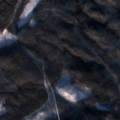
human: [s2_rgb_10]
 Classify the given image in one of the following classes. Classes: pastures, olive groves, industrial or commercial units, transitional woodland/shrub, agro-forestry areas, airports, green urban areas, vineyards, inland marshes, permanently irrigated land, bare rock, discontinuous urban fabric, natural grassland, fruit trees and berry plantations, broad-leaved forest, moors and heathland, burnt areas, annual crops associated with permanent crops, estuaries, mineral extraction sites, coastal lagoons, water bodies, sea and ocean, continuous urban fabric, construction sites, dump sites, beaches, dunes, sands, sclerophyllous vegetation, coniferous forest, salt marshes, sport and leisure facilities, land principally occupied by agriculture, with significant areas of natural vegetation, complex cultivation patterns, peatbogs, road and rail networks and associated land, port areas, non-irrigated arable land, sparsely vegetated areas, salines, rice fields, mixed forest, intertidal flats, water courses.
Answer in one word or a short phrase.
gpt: coniferous forest, mixed forest, transitional woodland/shrub